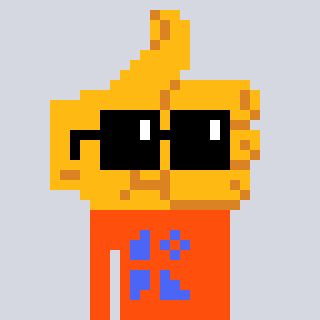
a pixel art character with square black sunglasses, a thumbsup-shaped head and a orange-colored body on a cool background